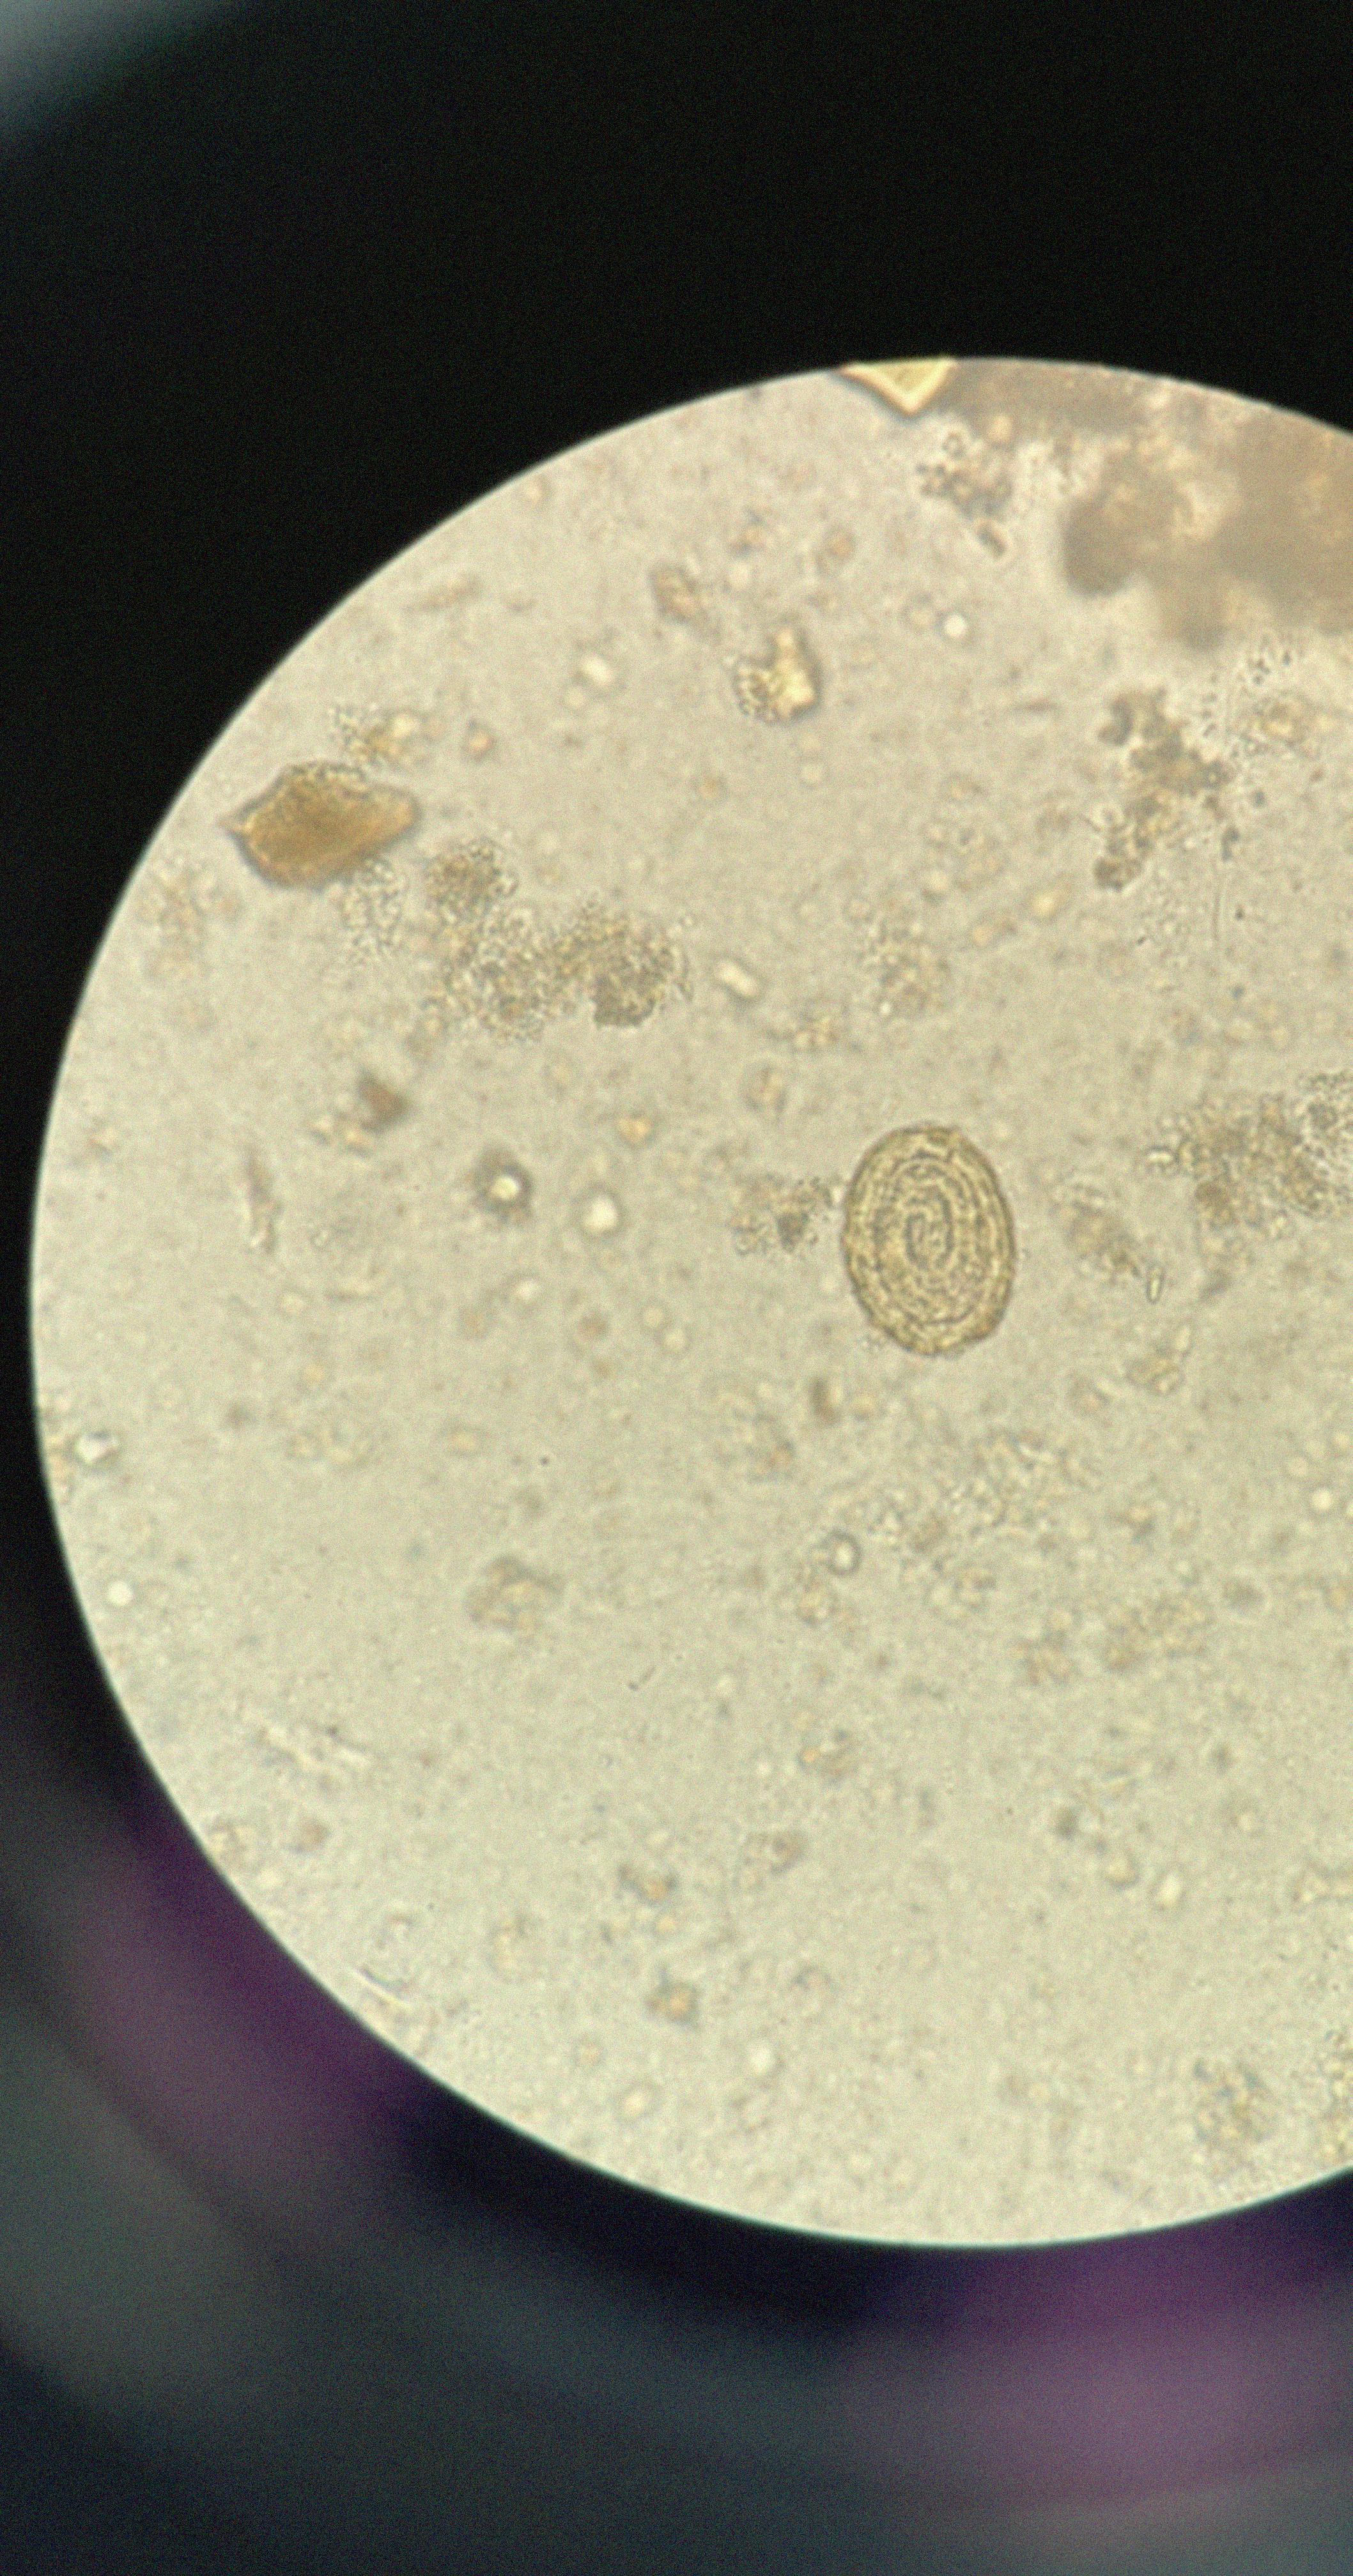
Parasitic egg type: Ascaris lumbricoides